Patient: sex F, age 48
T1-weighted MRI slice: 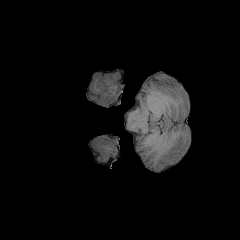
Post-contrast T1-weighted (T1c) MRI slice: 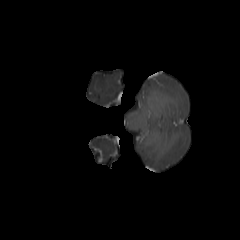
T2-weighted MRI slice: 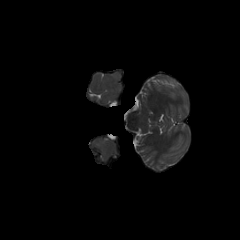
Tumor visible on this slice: yes
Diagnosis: Astrocytoma, IDH-mutant
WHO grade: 2